Question: I'd like to trigger an event when the user changes the phone's profile but I'm not sure how. Idealy, I could catch the a broadcast intent and know when the profile has changed but I haven't been able to find any documentation on this.
If I'm correct, the profile system is not a part of the stock AOSP but Cyanogenmod.
I've trudged through the only two profile-related classes I could find:
- <URL>
The only broadcast intent that I could find was <URL>.
Any idea on how this could be accomplished? My application only targets devices running Cyanogenmod 10.1. This is the profile manager from CyanogenMod to give you a clearer idea of what I'm talking about.

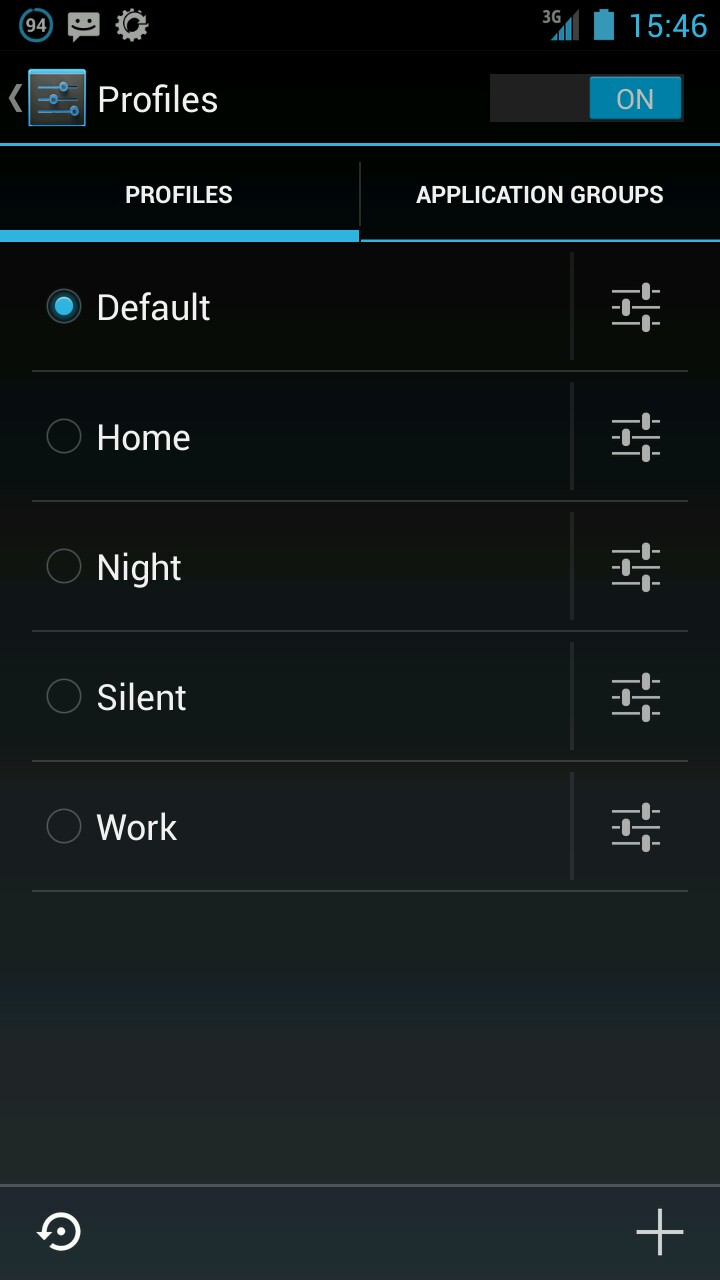
Answer: As per my discussions with the Cyanogenmod developers, it can be handled by added a 'BroadcastReceiver' for the 'Intent' in <URL>
The issue was that this intent was missing from the 'ProfileManager.java' class and instead existed elsewhere.
The issue for this question can be found on <URL>.